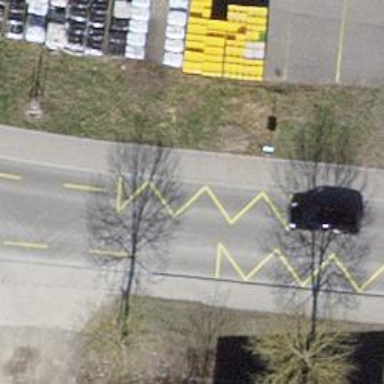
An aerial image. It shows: Bus stop with designated stop position for public transport.